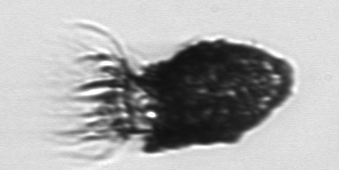
Label: Stenosemella_pacifica